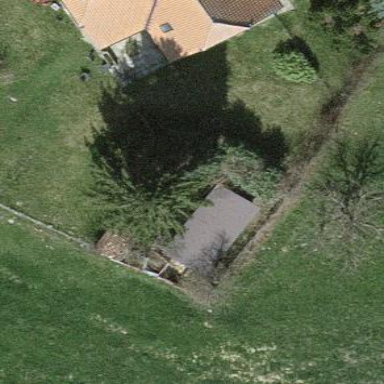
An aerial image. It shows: Cabin.